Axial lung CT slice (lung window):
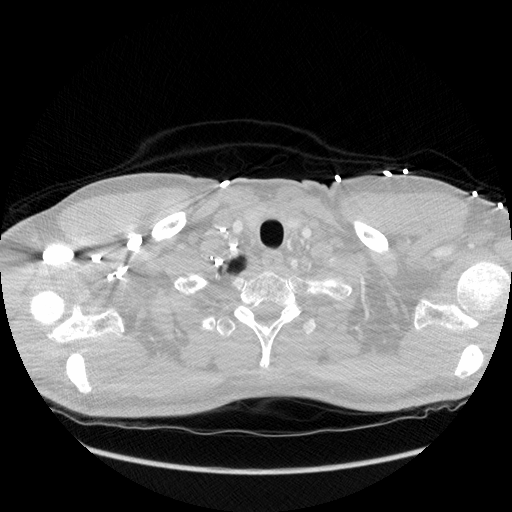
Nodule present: no